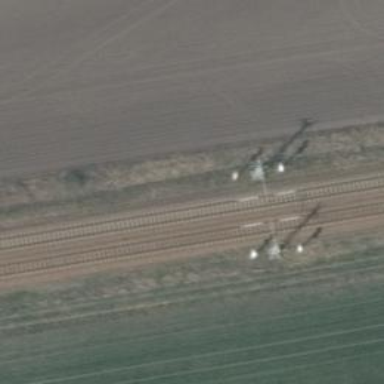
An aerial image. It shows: Railway signal.